Question: I am new to php and trying to learn about image upscaling. can you please show me how can I upscale an image to a certain size? For example, I would like to re-size the following image while keeping the aspect ratio. If this can be done, can you please show me with an example

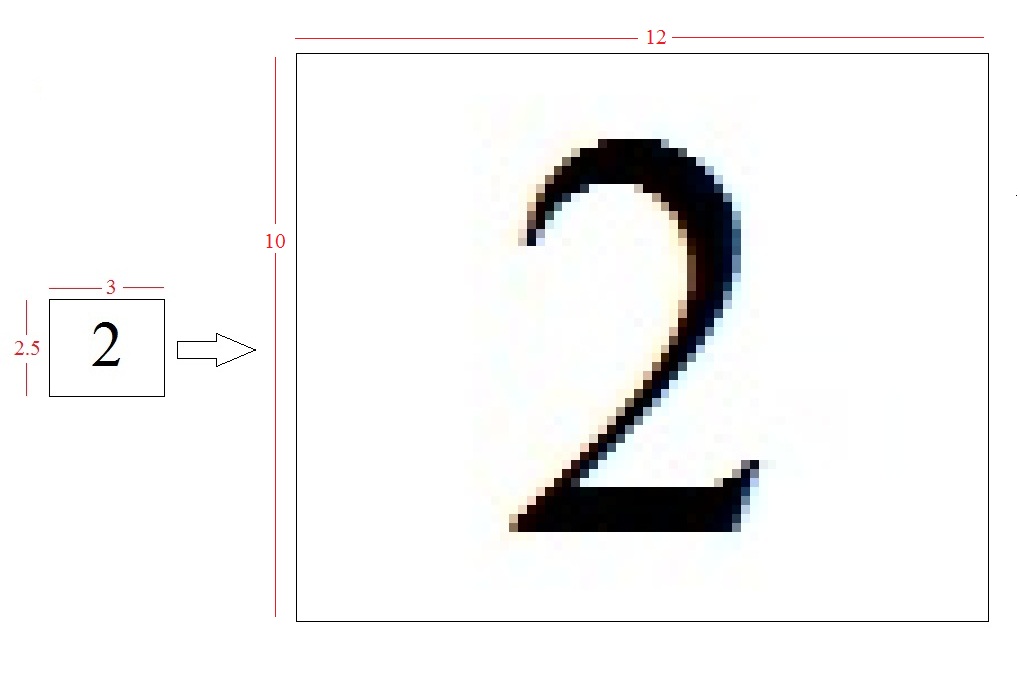
Answer: '''
$source_image = imagecreatefromjpeg("osaka.jpg");
$source_imagex = imagesx($source_image);
$source_imagey = imagesy($source_image);
$dest_imagex = 300;
$dest_imagey = 200;
$dest_image = imagecreatetruecolor($dest_imagex, $dest_imagey);
'''
Poor quality, but fast:
'''
imagecopyresized($dest_image, $source_image, 0, 0, 0, 0,
$dest_imagex, $dest_imagey, $source_imagex, $source_imagey);
'''
Best quality, but slow:
'''
imagecopyresampled($dest_image, $source_image, 0, 0, 0, 0,
$dest_imagex, $dest_imagey, $source_imagex, $source_imagey);
'''